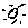
Label: sun